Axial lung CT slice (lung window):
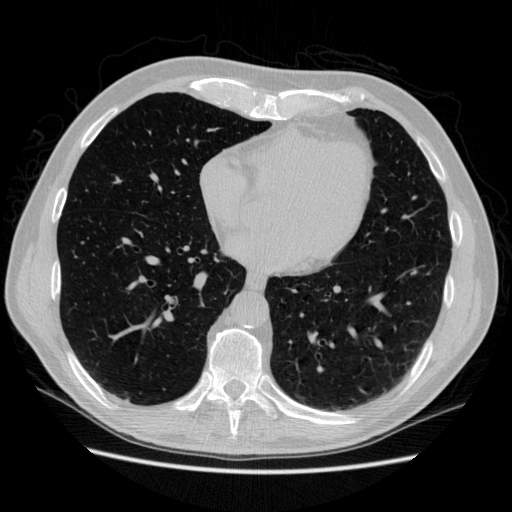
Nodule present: no